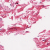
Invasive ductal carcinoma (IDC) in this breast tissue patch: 0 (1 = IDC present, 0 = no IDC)